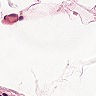
Metastatic tissue present: no